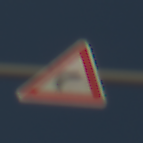
Verkehrszeichen: KurveRechts
Umgebung: Outdoor, Nature
Tageszeit: Midday
Wetter: Clear
Licht: Natural
Jahreszeit: NotSpecified
Kontrast: HighContrast